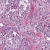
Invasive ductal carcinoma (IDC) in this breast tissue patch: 1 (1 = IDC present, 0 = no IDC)